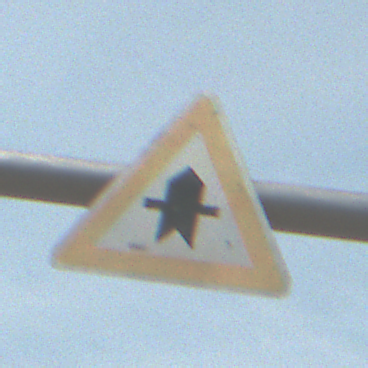
Verkehrszeichen: Vorfahrt
Umgebung: Outdoor, Suburban
Tageszeit: Midday
Wetter: PartlyCloudy
Licht: Natural
Jahreszeit: Summer
Kontrast: HighContrast